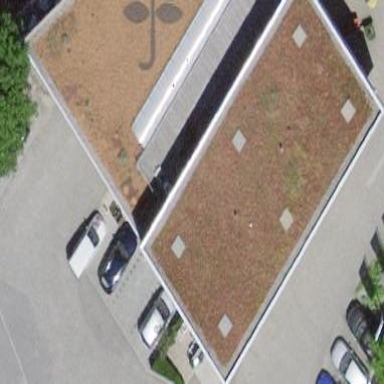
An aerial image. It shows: Commercial building.